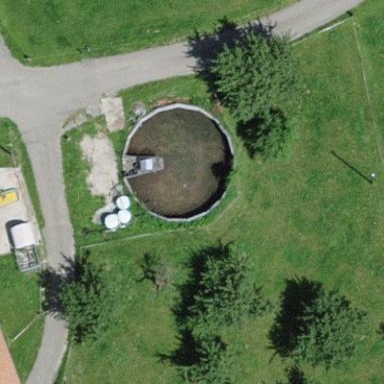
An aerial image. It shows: Storage tank building.